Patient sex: M
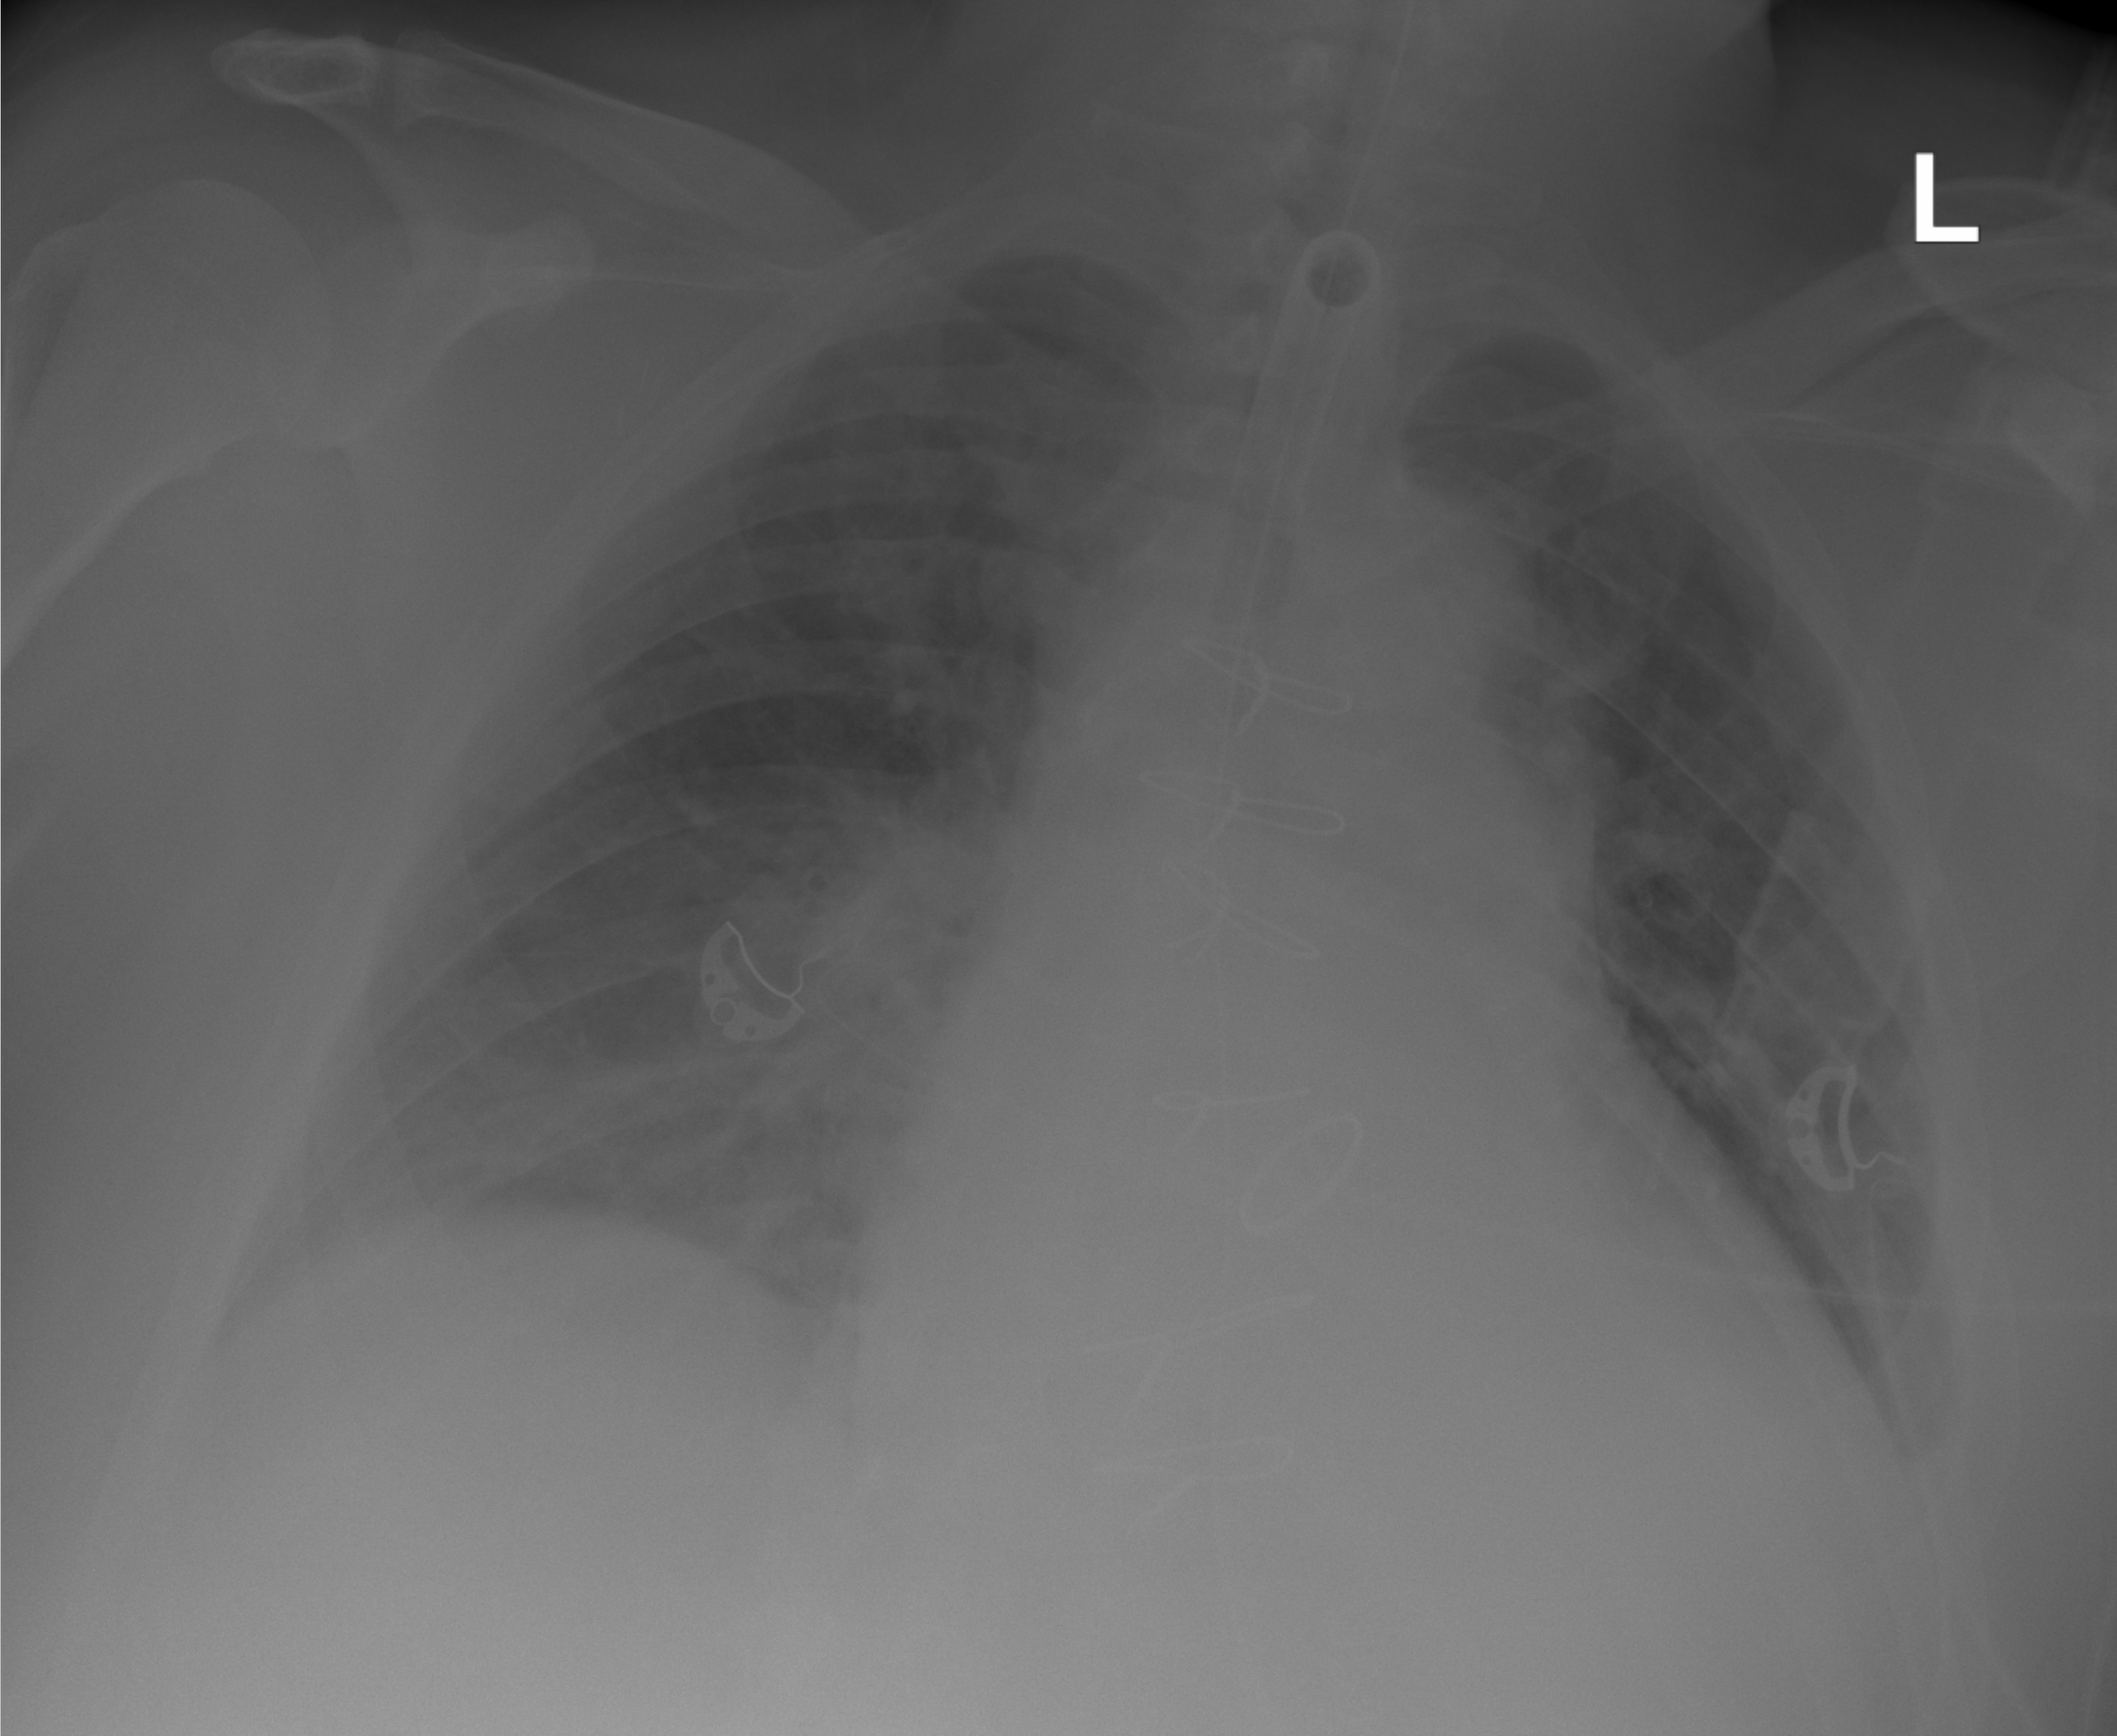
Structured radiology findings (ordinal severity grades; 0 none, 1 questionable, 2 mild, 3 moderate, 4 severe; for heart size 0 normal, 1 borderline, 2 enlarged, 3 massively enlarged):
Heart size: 3
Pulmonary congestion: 2
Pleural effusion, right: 0
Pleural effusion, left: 2
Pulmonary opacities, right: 1
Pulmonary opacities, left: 0
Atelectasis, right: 0
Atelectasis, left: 0